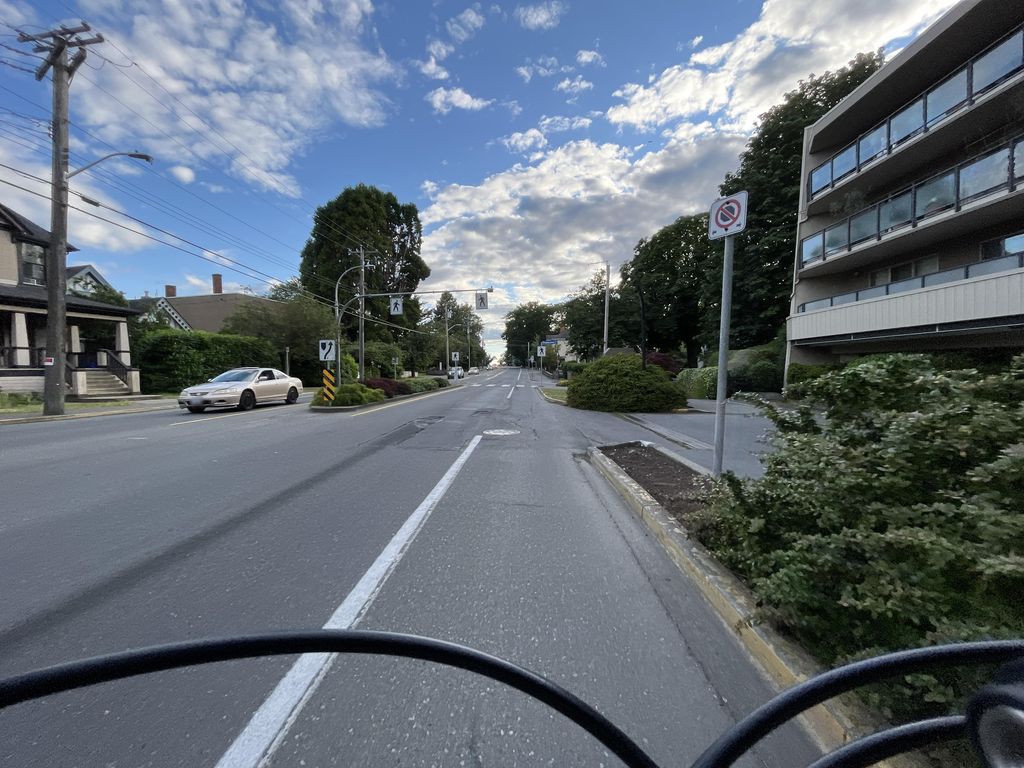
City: victoria